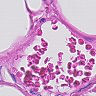
Metastatic tissue present: no